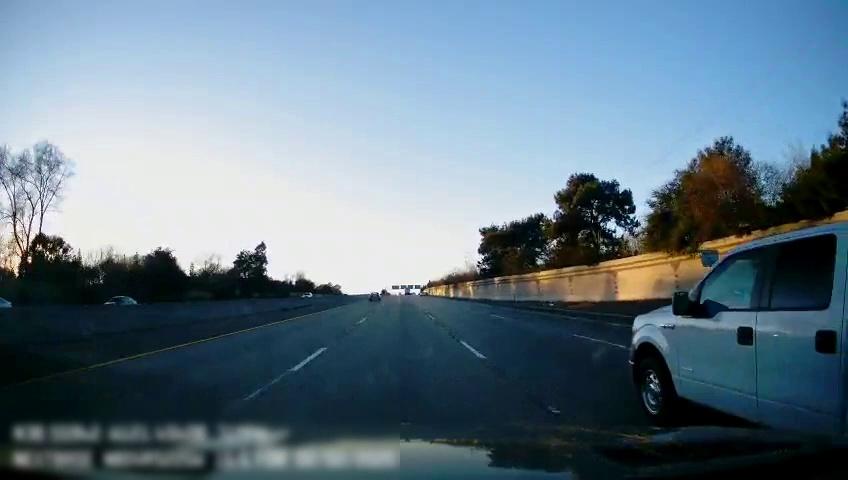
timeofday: Day
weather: Sunny
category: Drivable Space
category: Vehicles | Truck
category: Vehicles | Car
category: Vehicles | Car
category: Vehicles | SUV
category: Vehicles | Car
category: Lanes | Alternate Lane
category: Lanes | Current Lane
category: Lanes | Current Lane
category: Lanes | Alternate Lane
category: Lanes | Alternate Lane
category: Traffic | Signs